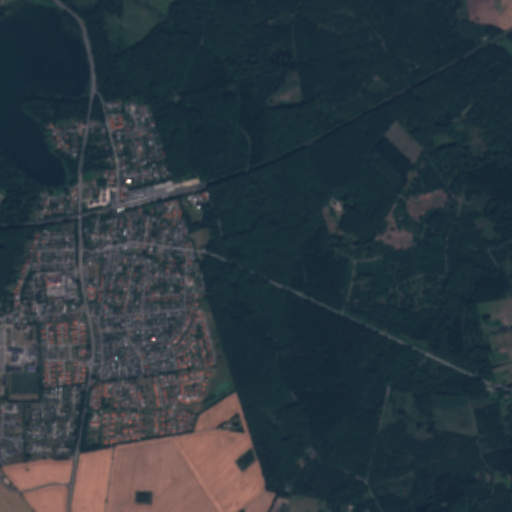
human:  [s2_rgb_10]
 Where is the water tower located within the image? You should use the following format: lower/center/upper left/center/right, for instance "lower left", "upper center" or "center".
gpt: The water tower is located in the center left of the image.
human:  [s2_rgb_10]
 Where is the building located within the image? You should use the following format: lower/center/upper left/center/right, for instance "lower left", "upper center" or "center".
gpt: There is no building in the image.